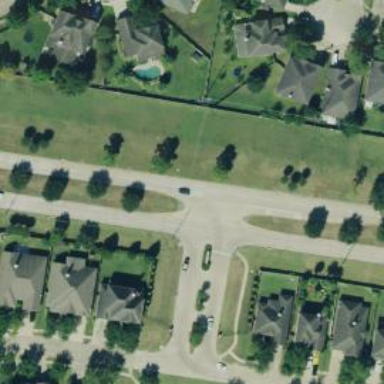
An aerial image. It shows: Secondary road.